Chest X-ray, AP view. Patient: 47 years old, sex M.
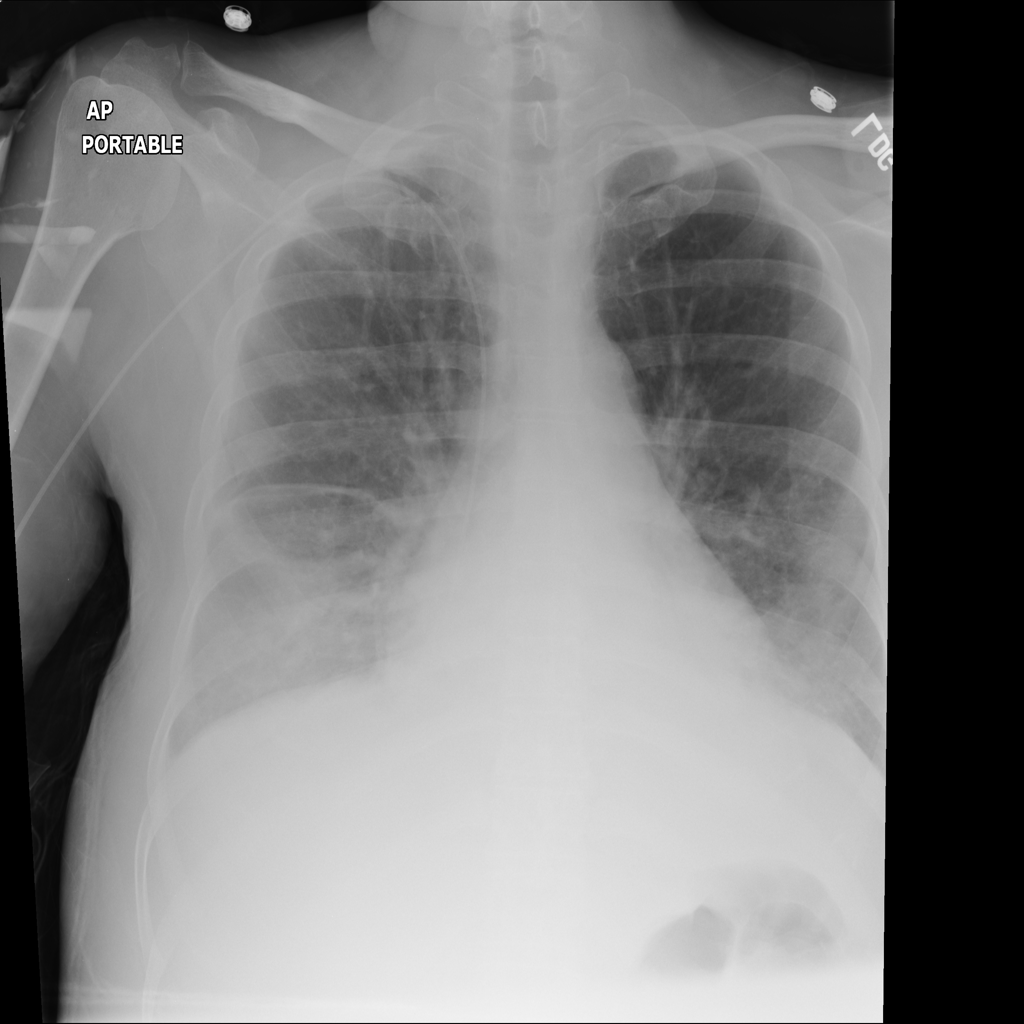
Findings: Effusion, Infiltration